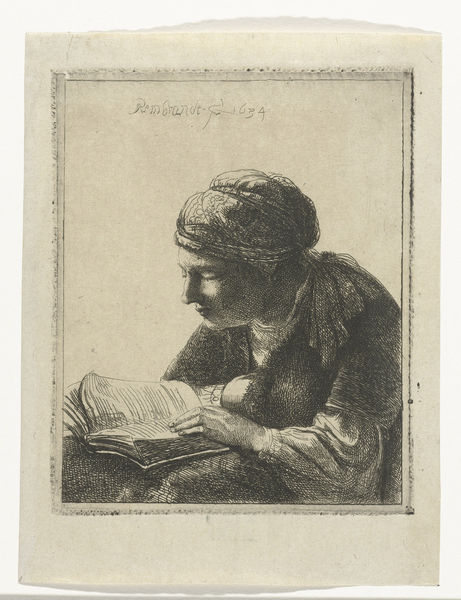
Titel: Lezende vrouw
Künstler: Rembrandt Harmensz. van Rijn
Standort: Amsterdam
Institution: Rijksmuseum
Schlagwörter: hand, schatten, frau, kleid, licht, nase, zeichnung, tuch, arm, augen, rahmen, rembrandt, ärmel, portrait, schauen, mantel, kopftuch, lesen, konzentriert, knie, buch, rechteck, druck, schraffur, radierung, stich, lesender, kupferstich, turban, vertieft, lese, lektüre, rembrand, 1634